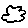
Label: cloud